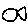
Label: fish